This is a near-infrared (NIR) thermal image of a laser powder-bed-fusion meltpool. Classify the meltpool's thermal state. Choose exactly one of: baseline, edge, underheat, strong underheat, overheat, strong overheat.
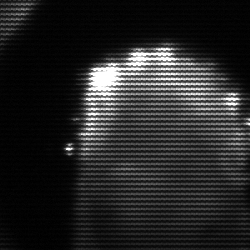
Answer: baseline